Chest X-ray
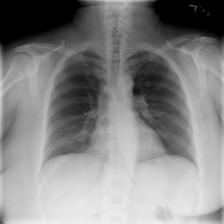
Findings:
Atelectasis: negative
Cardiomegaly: negative
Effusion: negative
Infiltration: negative
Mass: negative
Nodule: negative
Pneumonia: negative
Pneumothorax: negative
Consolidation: negative
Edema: negative
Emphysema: negative
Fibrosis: negative
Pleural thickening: negative
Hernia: negative